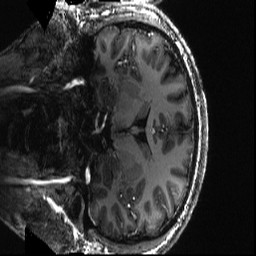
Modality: T1w
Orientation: coronal
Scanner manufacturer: siemens
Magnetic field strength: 6.98 T
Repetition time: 2.6 s
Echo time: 0.00343 s